Question: I am currently working with a reverse polish notation calculator. It is fully functional but I am running into issues with text input that will then be used to calculate the values. The program breaks if introduce a formula like '( 8 5 + ) 6 * =' . Is there a way to simply ignore any parentheses that show up in the input value? Also my program does split accordingly to space between each number but if I for get to add a space between operands or parentheses it also breaks: '(8 5 +)6 * ='. If it is an invalid formulas '12 + =' ( missing a number) i would like to ignore them and just display in output textBox an error message.
Side Note: every formula is triggered by an ending '='.
'''
namespace rpncalc
{
public partial class Form1 : Form
{
public Form1()
{
InitializeComponent();
}
private string inputValue = "";
private void RPNCalc(string rpnValue)
{
Stack<int> stackCreated = new Stack<int>();
stackCreated.Clear();
string[] inputArray = rpnValue.Split();
int end = inputArray.Length - 1;
int numInput;
int i = 0;
do
{
if ("=+-*/%^".IndexOf(inputArray[i]) == -1)
{
try
{
numInput = Convert.ToInt32(inputArray[i]);
stackCreated.Push(numInput);
}
catch
{
MessageBox.Show("Please check the input");
}
}
else if (inputArray[i]== "+")
{
try
{
int store1 = stackCreated.Pop();
int store2 = stackCreated.Pop();
stackCreated.Push(store2 + store1);
}
catch
{
}
}
else if (inputArray[i]== "-")
{
try
{
int store1 = stackCreated.Pop();
int store2 = stackCreated.Pop();
stackCreated.Push(store2 - store1);
}
catch
{
}
}
else if (inputArray[i]== "%")
{
try
{
int store1 = stackCreated.Pop();
int store2 = stackCreated.Pop();
stackCreated.Push(store2 % store1);
}
catch
{
}
}
else if (inputArray[i]== "*")
{
try
{
int store1 = stackCreated.Pop();
int store2 = stackCreated.Pop();
stackCreated.Push(store2 * store1);
}
catch
{
}
}
else if (inputArray[i]== "/")
{
try
{
int store1 = stackCreated.Pop();
int store2 = stackCreated.Pop();
stackCreated.Push(store2 / store1);
}
catch
{
}
}
else if (inputArray[i] == "^")
{
try
{
int store1 = stackCreated.Pop();
int store2 = stackCreated.Pop();
stackCreated.Push((int)Math.Pow(store1, store2));
}
catch
{
}
}
}
while(i++ < end && inputArray[i]!= "=" && stackCreated.Count != 0);
string result = inputValue + " " + stackCreated.Pop().ToString() + Environment.NewLine;
TxtOutputBox.AppendText(result);
TxtInputBox.Clear();
}
private void TxtOutputBox_TextChanged(object sender, EventArgs e)
{
}
private void Btn_Calc_Click(object sender, EventArgs e)
{
inputValue = TxtInputBox.Text + " ";
RPNCalc(inputValue);
}
}
}
'''

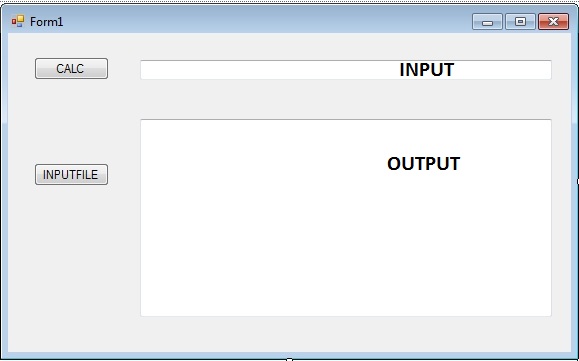
Answer: First of all, doing something like
'''
rpnValue = rpnValue.Replace(" ", "").Replace("(","").Replace(")","");
'''
as Sam's answer to this question recommends, would require a major rewrite of the entire algorithm. The problem is with the Replace(" ", "") part which eliminates spaces. However, the algorithm relies on Split to tokenise the input. If you eliminate spaces before that Split, instead of getting an array of numbers and operators, you will get a single string which cannot be processed by the existing code. Worse still both "12 3 * =" and "1 23 * =" will be converted to "123*=" !!!
To avoid making big changes change the code as follows:
Insert the following code before the Split:
'''
rpnValue = rpnValue.Replace("("," ").Replace(")"," ");
'''
This makes sure sure that parentheses are ignored as requested but in a way that makes (8 5 +)6 * = work.
And then make the following addition:
'''
if ("
".IndexOf(inputArray[i]) != -1) {
continue;
} else if ("=+-*/%^".IndexOf(inputArray[i]) == -1)
...
'''
Also the code at the end of the loop needs to change:
'''
while (i++ < end && inputArray[i] != "=");
if(stackCreated.Count != 1)
MessageBox.Show("Please check the input");
'''
Hope that helps :-)
---------------------------The answer proper ends here ----------------------------------
Additional recommendation:
The question does not cover the issue of error reporting, but there was also something else I noticed: operations on the stack are surrounded by try catch statements and nothing happens in the catch part. This way an ill formatted input is not appropriately flagged. I would recommend deleting those try catch statements and putting a single one around the body of the function.
Some fun: My aim was to just answer the very specific question asked, but since seeing LB's beautiful piece of code was posted here, I updated the answer to include an alternative definition of RPNCalc that is just as consise but closer to your original approach which does not rely on regular expressions (except that expressions to be calculated do not end with an '=').
'''
private void RPNCalc(string rpnValue)
{
Stack<int> stackCreated = new Stack<int>();
try {
var tokens = rpnValue.Replace("(", " ").Replace(")", " ")
.Split().Where(s => !String.IsNullOrWhiteSpace(s));
foreach (var t in tokens) {
try {
stackCreated.Push(Convert.ToInt32(t));
} catch {
int store1 = stackCreated.Pop();
int store2 = stackCreated.Pop();
switch(t) {
case "+": store2 += store1; break;
case "-": store2 -= store1; break;
case "*": store2 *= store1; break;
case "/": store2 /= store1; break;
case "%": store2 %= store1; break;
case "^": store2 = (int) Math.Pow(store2, store1); break; /* was (int) Math.Pow(store1, store2); in the original code*/
default: throw new Exception();
}
stackCreated.Push(store2);
}
}
if(stackCreated.Count != 1)
MessageBox.Show("Please check the input");
else
textBox1.Text = stackCreated.Pop().ToString();
} catch {
MessageBox.Show("Please check the input");
}
}
'''